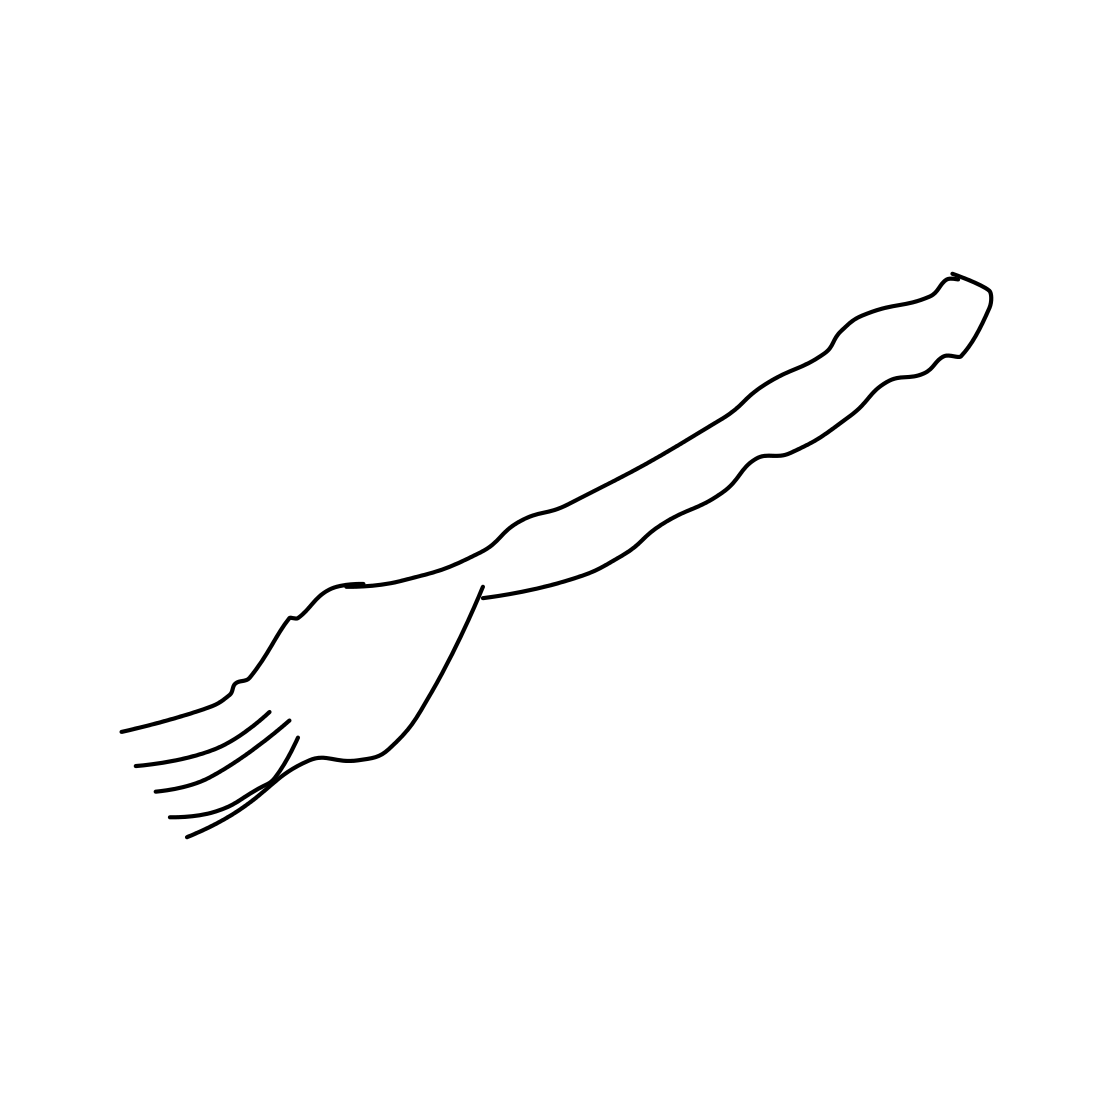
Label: fork